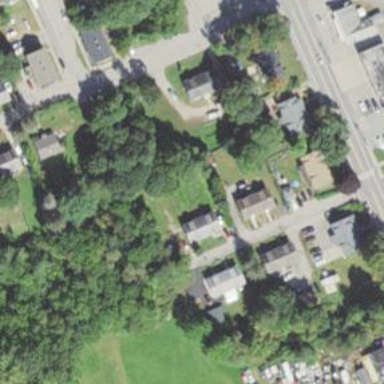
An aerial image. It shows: Residential driveway serving as service road.